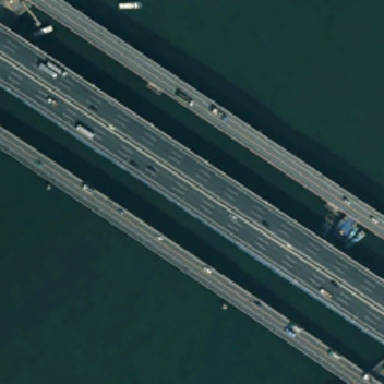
Some cars are on three parallel bridges on the green river .